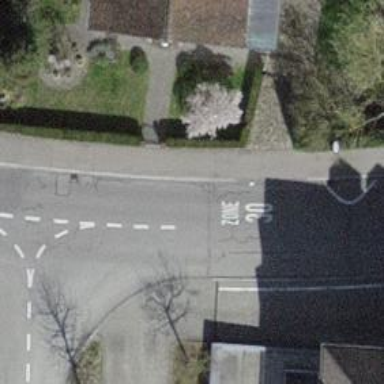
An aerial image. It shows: Residential road with asphalt surface and sidewalks on both sides.